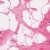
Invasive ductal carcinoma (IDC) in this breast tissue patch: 0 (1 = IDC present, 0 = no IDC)